Question: Hey guys im getting an sqlsyntax error when I add in 'idWallPosting' to my select statement in my code below:
'''
using (OdbcCommand cmd = new OdbcCommand("SELECT idWallPosting, wp.WallPostings, p.PicturePath FROM WallPosting wp LEFT JOIN User u ON u.UserID = wp.UserID LEFT JOIN Pictures p ON p.UserID = u.UserID WHERE wp.UserID=" + userId + " ORDER BY idWallPosting DESC", cn))
{
using (OdbcDataReader reader = cmd.ExecuteReader())
{
test1.Controls.Clear();
while (reader.Read())
{
System.Web.UI.HtmlControls.HtmlGenericControl div = new System.Web.UI.HtmlControls.HtmlGenericControl("div");
div.Attributes["class"] = "test";
div.ID = String.Format("{0}", reader.GetString(2));
// this line is responsible, problem here and my sqlsntax, im trying to set the SELECT idWallPosting for the div ID
Image img = new Image();
img.ImageUrl = String.Format("{0}", reader.GetString(1));
img.AlternateText = "Test image";
div.Controls.Add(img);
div.Controls.Add(ParseControl(String.Format("&nbsp&nbsp " + "{0}", reader.GetString(0))));
div.Attributes.Add("onclick", "return confirm_delete();");
div.Style["clear"] = "both";
test1.Controls.Add(div);
}
}
}
'''
My db looks like this:

In my code im trying to set the div.ID to the current idWallPosting in my WallPosting table so im also not sure I have that correct either.
Error:
> Unable to cast object of type 'System.Int32' to type 'System.String'.
Related to this line I think:
'''
div.ID = String.Format("{0}", reader.GetString(2));
'''
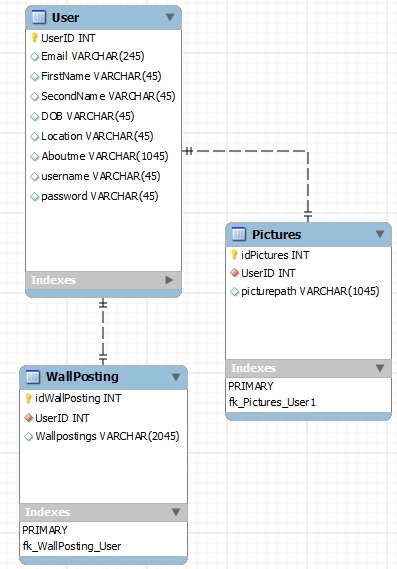
Answer: You need a comma. This:
'''
using (OdbcCommand cmd = new OdbcCommand("SELECT idWallPosting wp.WallPostings, p.PicturePath FROM WallPosting wp LEFT JOIN User u ON u.UserID = wp.UserID LEFT JOIN Pictures p ON p.UserID = u.UserID WHERE wp.UserID=" + userId + " ORDER BY idWallPosting DESC", cn))
'''
Should be this:
'''
using (OdbcCommand cmd = new OdbcCommand("SELECT idWallPosting, wp.WallPostings, p.PicturePath FROM WallPosting wp LEFT JOIN User u ON u.UserID = wp.UserID LEFT JOIN Pictures p ON p.UserID = u.UserID WHERE wp.UserID=" + userId + " ORDER BY idWallPosting DESC", cn))
'''
Comma: ----------------------------------------------------------------------------------------------------^
EDIT:
You may try <URL> instead of 'GetString'. The description for GetValue:
> Gets the value of the column at the specified ordinal in its native format.